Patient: sex M, age 71
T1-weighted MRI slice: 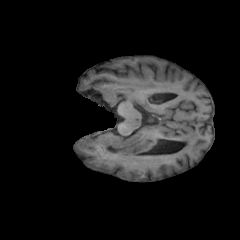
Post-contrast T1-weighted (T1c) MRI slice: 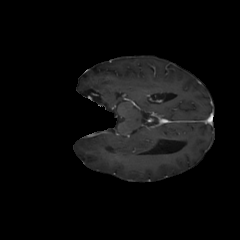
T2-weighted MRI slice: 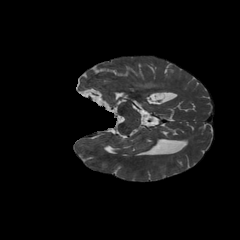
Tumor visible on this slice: yes
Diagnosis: Glioblastoma, IDH-wildtype
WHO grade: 4